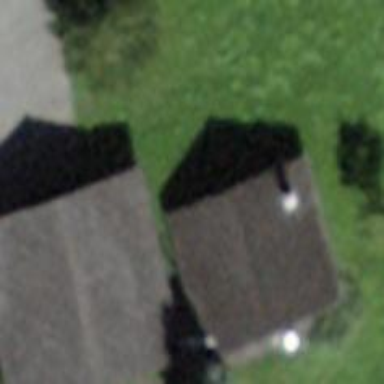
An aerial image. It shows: Barn.